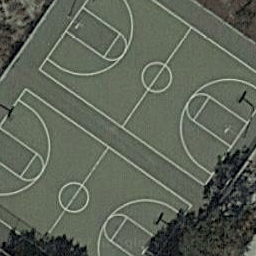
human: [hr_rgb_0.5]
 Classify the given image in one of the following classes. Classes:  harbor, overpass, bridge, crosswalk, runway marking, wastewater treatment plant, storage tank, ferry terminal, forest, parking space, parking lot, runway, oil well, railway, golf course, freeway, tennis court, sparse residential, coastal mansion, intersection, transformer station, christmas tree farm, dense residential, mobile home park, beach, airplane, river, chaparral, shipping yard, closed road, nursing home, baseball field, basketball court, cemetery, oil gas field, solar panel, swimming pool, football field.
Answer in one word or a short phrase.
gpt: basketball court